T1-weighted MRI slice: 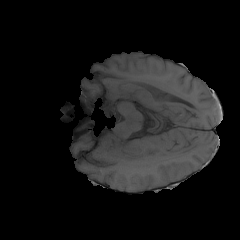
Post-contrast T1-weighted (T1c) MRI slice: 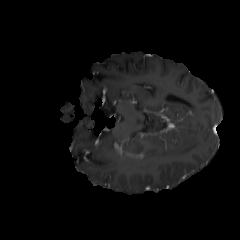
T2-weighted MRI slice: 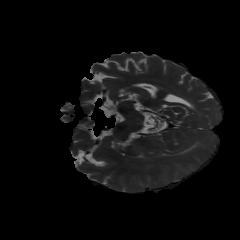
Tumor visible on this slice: no